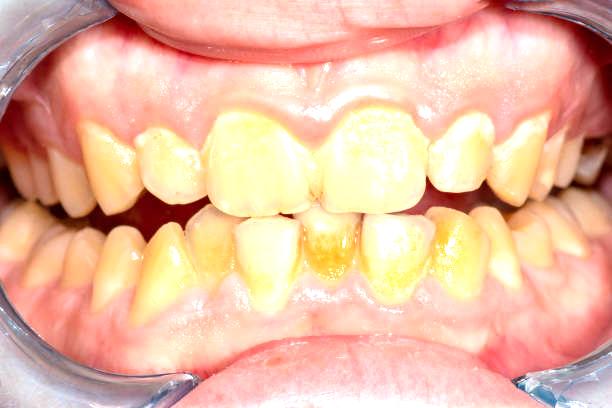
Condition: Calculus